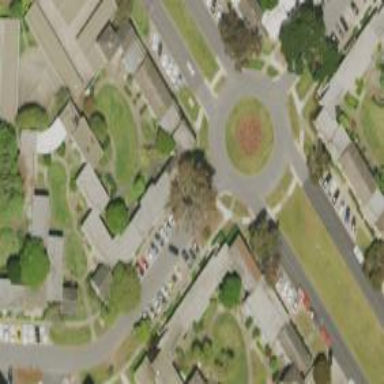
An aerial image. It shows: Residential road that intersects with roundabout.